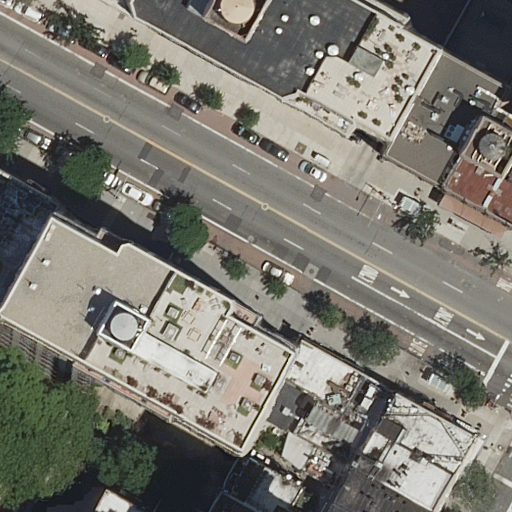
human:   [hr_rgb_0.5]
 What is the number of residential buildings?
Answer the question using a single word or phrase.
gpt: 13

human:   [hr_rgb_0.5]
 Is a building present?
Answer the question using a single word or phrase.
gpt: yes

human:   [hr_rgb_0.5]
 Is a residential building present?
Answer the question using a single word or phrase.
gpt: yes

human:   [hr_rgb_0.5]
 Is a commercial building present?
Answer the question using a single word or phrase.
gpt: no

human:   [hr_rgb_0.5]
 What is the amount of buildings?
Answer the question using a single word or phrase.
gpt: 13

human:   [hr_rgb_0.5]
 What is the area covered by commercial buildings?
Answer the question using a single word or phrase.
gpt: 0m2

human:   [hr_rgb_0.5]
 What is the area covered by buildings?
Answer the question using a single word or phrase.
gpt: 4478m2

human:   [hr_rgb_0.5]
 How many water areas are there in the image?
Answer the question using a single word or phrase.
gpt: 0

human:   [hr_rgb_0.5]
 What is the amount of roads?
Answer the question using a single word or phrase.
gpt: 6

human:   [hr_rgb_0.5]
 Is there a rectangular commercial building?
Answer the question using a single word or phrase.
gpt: no

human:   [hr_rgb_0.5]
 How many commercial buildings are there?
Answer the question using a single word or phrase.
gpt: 0

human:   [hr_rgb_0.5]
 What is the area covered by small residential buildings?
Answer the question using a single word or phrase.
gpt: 77m2

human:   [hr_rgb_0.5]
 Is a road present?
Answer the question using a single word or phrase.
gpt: yes

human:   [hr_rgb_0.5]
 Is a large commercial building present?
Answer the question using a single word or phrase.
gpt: no

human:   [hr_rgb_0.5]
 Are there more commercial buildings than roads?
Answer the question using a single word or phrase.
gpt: no

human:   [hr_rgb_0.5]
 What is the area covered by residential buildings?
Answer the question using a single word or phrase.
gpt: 4478m2

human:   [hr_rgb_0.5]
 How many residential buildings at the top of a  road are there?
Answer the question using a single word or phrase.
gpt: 7

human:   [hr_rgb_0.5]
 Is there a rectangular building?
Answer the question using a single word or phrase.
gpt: yes

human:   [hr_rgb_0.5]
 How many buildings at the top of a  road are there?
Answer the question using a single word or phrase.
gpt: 7

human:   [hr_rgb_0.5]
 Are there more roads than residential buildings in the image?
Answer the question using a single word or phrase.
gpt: no

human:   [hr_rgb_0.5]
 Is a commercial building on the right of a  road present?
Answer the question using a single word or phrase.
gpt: no

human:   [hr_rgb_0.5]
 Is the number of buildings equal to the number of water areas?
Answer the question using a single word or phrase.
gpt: no

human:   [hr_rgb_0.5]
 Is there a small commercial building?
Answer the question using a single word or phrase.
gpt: no

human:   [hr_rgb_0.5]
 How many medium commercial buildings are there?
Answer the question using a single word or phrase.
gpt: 0

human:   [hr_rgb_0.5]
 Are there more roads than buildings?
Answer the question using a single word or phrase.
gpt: no

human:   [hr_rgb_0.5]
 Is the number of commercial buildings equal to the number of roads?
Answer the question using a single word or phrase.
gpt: no

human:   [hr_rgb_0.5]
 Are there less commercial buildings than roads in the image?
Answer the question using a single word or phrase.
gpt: yes

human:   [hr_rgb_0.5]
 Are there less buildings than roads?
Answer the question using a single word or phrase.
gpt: no

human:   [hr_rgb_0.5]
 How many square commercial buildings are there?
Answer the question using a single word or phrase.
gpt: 0

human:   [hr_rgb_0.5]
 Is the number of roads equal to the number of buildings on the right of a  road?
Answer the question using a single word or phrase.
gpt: no

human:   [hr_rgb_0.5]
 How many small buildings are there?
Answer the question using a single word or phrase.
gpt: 4

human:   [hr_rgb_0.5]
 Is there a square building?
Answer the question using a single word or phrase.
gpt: no

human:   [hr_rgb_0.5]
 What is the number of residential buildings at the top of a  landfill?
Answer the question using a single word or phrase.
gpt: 0

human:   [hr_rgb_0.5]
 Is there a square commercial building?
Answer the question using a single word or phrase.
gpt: no

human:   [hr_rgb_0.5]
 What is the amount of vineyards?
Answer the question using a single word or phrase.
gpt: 0

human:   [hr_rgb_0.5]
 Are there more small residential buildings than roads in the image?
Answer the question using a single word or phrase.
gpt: no

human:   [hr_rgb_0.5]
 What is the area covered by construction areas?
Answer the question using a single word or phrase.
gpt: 0m2

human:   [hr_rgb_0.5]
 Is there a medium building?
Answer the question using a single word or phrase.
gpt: yes

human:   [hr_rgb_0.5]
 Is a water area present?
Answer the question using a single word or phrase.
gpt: no

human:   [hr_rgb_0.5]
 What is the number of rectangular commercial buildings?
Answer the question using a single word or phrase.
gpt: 0

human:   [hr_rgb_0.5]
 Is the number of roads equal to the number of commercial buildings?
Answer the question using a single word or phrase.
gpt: no

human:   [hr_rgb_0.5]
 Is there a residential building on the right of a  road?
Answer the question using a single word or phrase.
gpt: yes

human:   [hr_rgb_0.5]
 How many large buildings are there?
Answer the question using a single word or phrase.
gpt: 3

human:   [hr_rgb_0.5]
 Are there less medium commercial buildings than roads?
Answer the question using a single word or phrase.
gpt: yes

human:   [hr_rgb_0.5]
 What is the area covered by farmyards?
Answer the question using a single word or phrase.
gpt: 0m2

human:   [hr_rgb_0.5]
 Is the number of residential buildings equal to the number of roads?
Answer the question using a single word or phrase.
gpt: no

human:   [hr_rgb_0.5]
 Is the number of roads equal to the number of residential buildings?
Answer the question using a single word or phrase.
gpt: no

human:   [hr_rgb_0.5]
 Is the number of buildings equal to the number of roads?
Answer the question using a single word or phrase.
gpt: no

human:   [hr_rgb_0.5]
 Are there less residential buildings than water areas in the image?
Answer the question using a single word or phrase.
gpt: no

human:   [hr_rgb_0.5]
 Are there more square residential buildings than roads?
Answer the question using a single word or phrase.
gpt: no

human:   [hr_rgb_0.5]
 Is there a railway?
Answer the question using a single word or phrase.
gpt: no

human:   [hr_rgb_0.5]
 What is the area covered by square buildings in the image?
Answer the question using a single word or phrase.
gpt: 0m2

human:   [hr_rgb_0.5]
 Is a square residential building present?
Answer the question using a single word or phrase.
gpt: no

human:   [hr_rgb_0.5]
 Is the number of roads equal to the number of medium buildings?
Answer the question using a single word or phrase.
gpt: yes

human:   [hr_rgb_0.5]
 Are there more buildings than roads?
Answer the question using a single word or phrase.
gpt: yes

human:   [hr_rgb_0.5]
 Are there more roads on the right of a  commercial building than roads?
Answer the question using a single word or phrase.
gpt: no

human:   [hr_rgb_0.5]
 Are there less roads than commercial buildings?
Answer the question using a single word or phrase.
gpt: no

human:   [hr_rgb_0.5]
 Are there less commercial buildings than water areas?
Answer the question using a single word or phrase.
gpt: no

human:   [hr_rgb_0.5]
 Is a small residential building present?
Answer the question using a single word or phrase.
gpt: yes

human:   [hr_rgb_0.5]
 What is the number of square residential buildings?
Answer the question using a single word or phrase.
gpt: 0

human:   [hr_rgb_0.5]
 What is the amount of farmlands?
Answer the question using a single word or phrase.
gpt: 0

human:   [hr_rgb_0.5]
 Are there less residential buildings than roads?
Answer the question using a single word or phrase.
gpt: no

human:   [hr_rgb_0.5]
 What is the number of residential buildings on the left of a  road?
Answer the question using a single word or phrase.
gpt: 11

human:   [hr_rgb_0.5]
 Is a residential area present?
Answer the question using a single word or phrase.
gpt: no